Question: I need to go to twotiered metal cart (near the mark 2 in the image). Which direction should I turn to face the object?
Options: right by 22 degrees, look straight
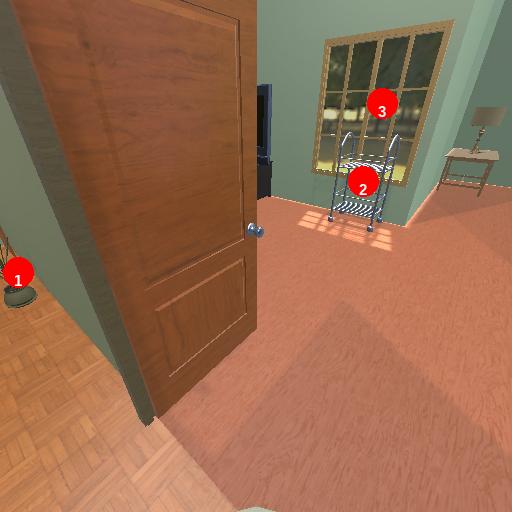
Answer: right by 22 degrees